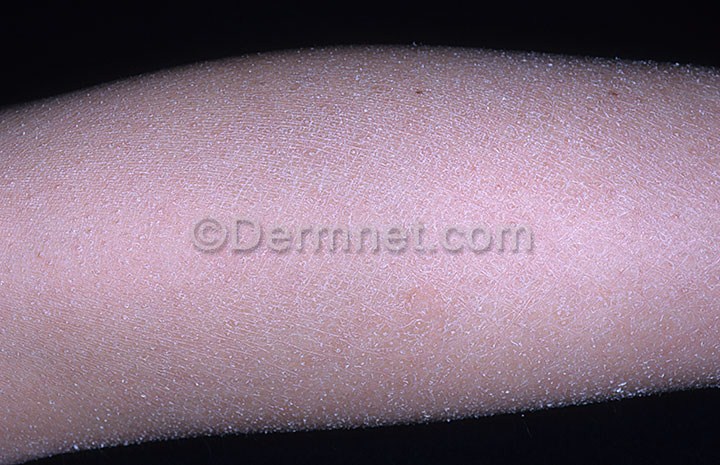
Disease: Atopic Dermatitis Photos